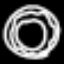
Label: donut